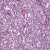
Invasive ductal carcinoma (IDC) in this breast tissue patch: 1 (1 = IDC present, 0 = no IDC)